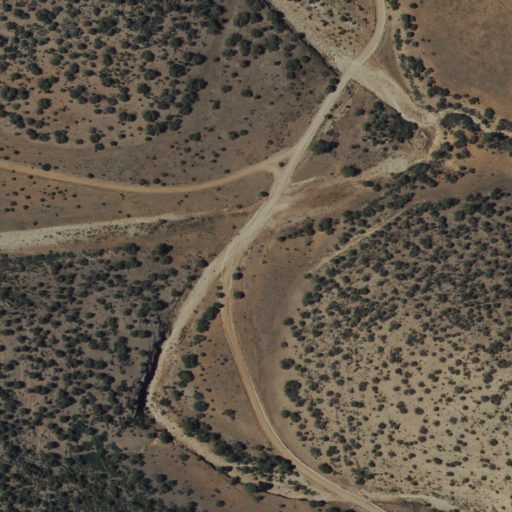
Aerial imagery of valley in New Mexico named Chimney Canyon containing shrub and evergreen forest